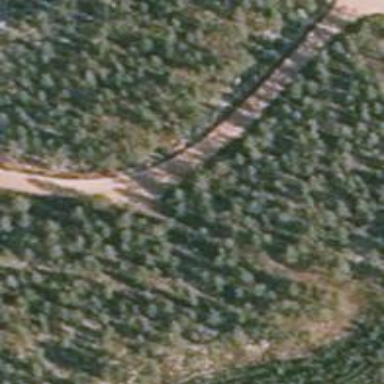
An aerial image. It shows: Unclassified road.